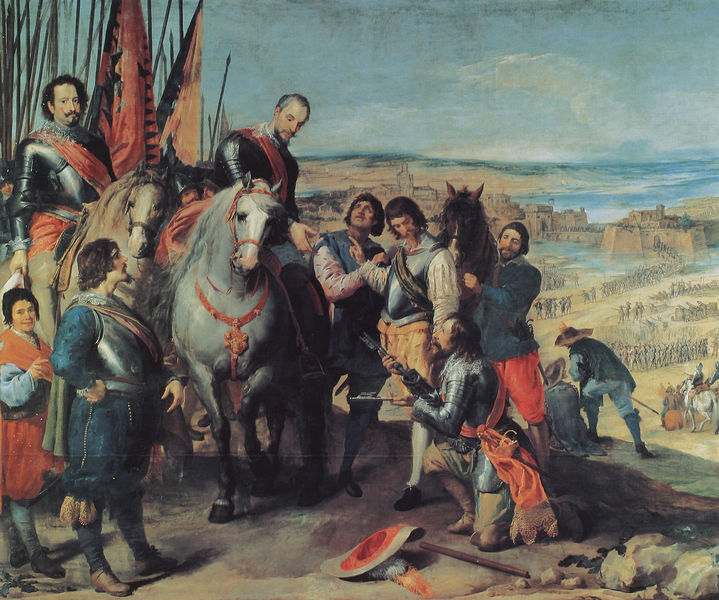
Titel: Die Übergabe der Stadt Jülich
Künstler: José Leonardo
Institution: Madrid, Museo del Prado
Schlagwörter: blau, feder, gemälde, himmel, meer, wasser, wolken, fluss, landschaft, menschen, see, stadt, frau, hut, männer, weiss, rot, tuch, diener, steine, öl, feld, horizont, weite, arbeit, bauern, pferd, pferde, reiter, stock, mähne, aussicht, spanien, fahnen, flagge, arbeiter, könig, soldaten, knie, bucht, ozean, spanisch, burg, festung, uniformen, knien, ritter, armee, rüstung, schimmel, harnisch, krieger, knieen, lanzen, köcher, pfeile, kniefall, unterwerfung, knappe, ergeben, schlachtpause, reiet, fahrnen